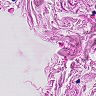
Metastatic tissue present: no